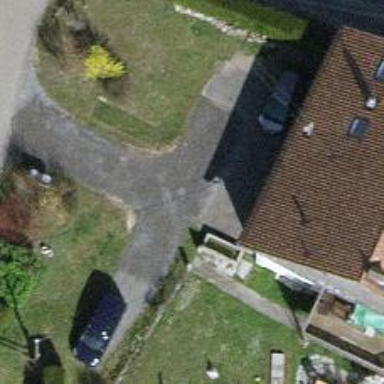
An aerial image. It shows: Driveway leading to service road.